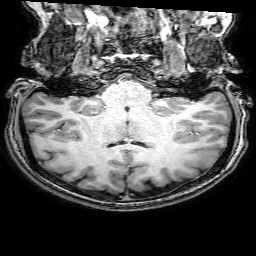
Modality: T1w
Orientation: sagittal
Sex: female
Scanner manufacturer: philips
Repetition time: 0.0082 s
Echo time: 0.00375 s